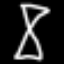
Label: hourglass